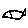
Label: fish